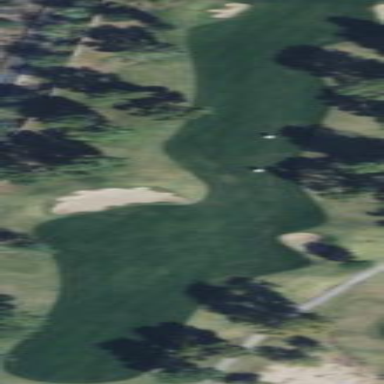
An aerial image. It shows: Golf fairway surrounded by grass in golf sport setting.